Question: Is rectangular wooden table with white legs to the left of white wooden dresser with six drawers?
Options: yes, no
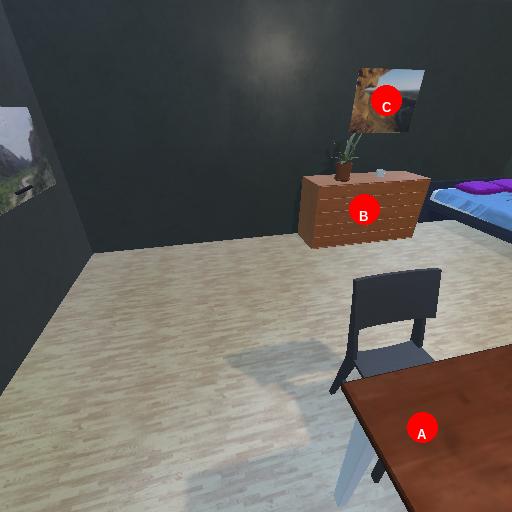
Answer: yes